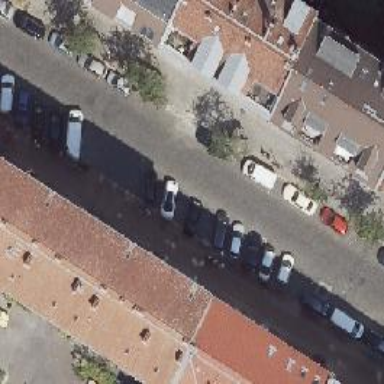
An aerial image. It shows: Residential road with sidewalks on both sides. There is parking lane on both sides of the road with parallel orientation on the left side.